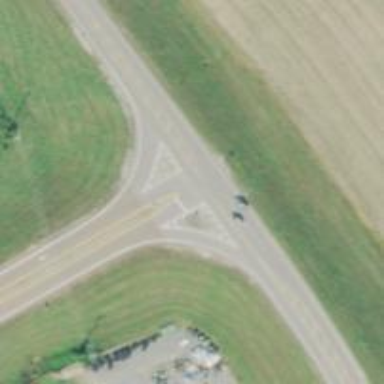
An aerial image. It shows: Trunk link road with asphalt surface.